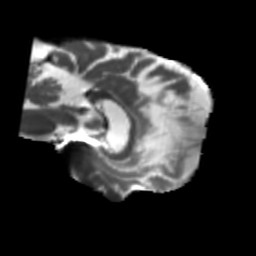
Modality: T2w
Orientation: sagittal
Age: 73
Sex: female
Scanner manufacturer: siemens
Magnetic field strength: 3 T
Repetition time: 5.47 s
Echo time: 0.0854 s